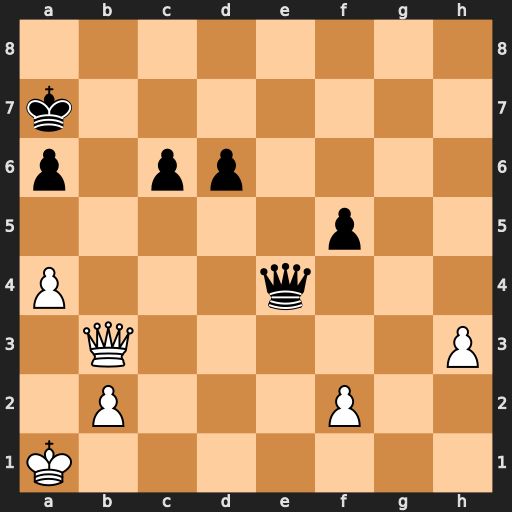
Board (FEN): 8/k7/p1pp4/5p2/P3q3/1Q5P/1P3P2/K7
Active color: w
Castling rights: -
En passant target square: -
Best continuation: Qe3+ Qxe3 fxe3 Kb7 h4